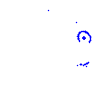
Particle: proton